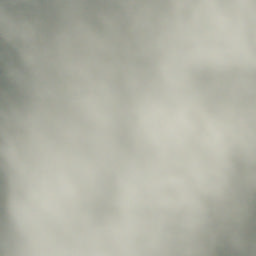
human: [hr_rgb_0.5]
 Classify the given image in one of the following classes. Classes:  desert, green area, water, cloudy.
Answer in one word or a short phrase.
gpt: cloudy